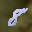
Label: 8